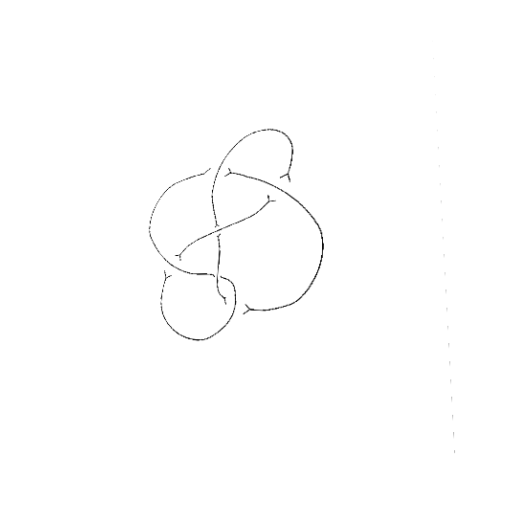
Crossing number: 6